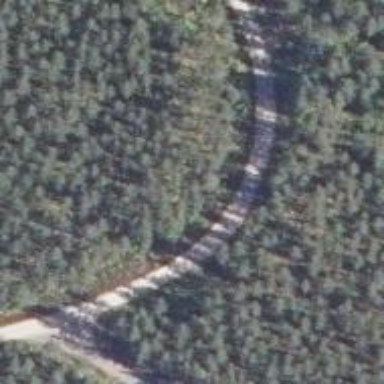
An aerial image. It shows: Unclassified road.